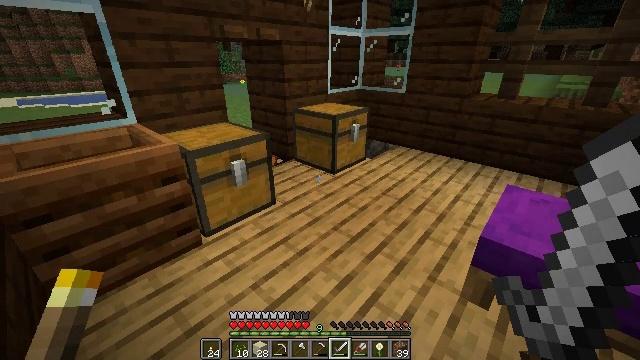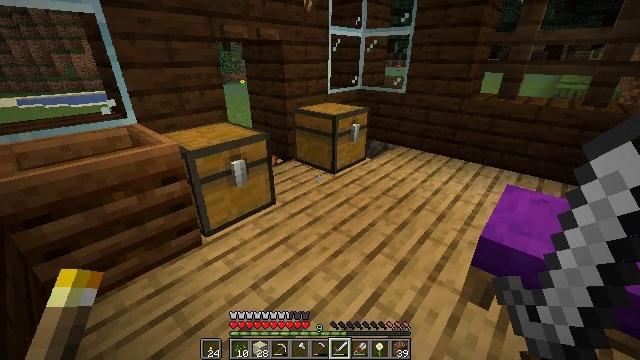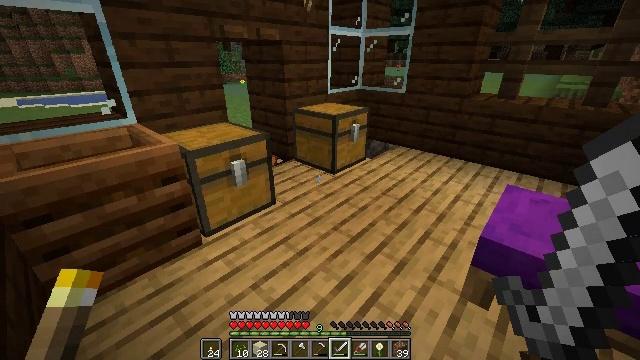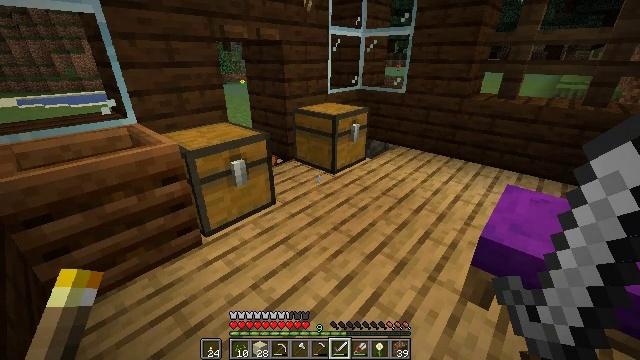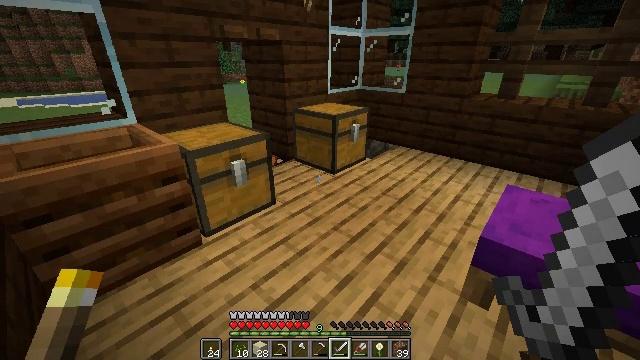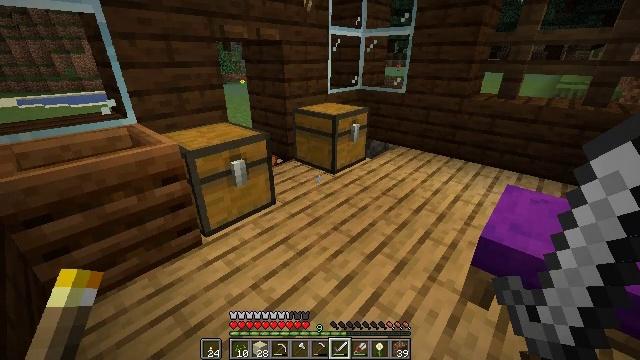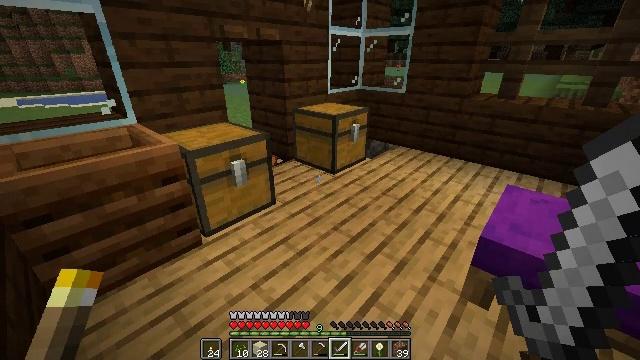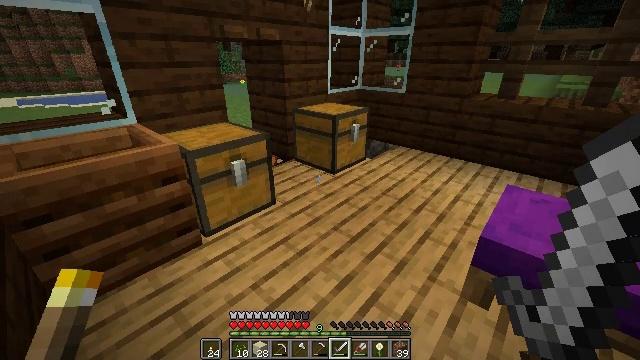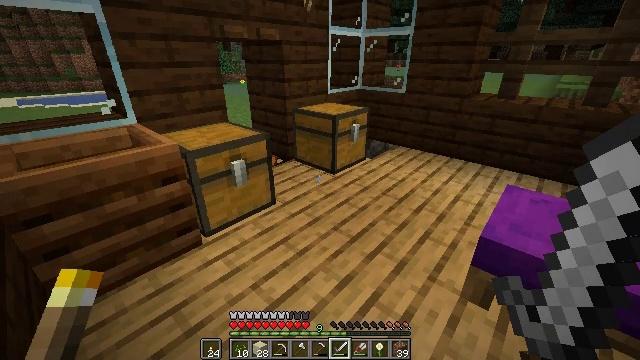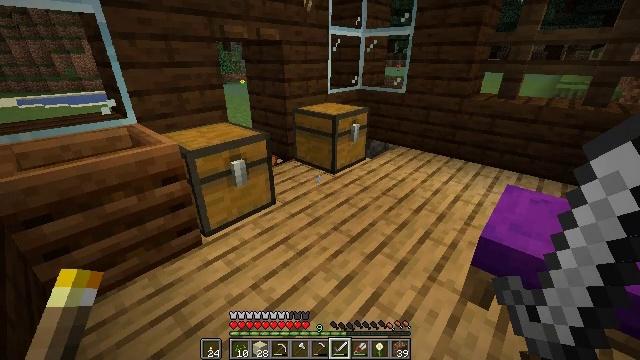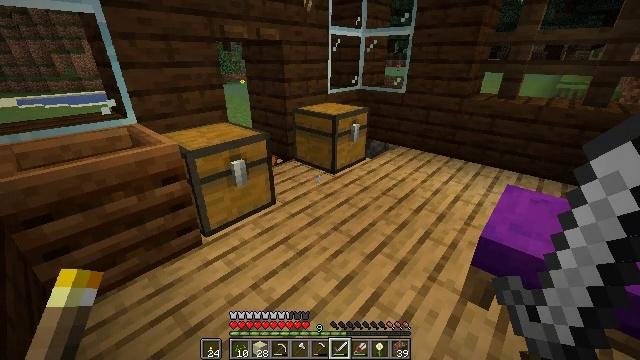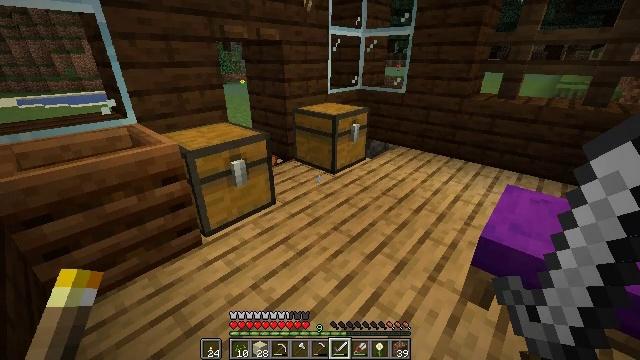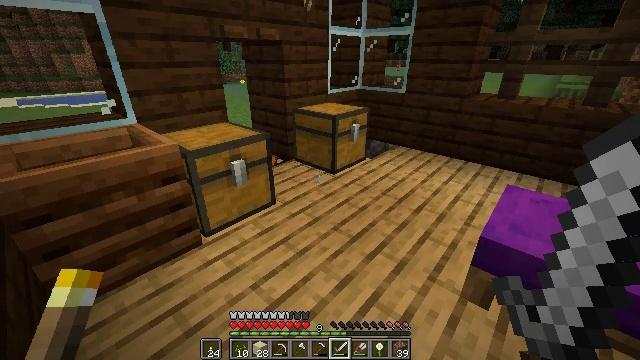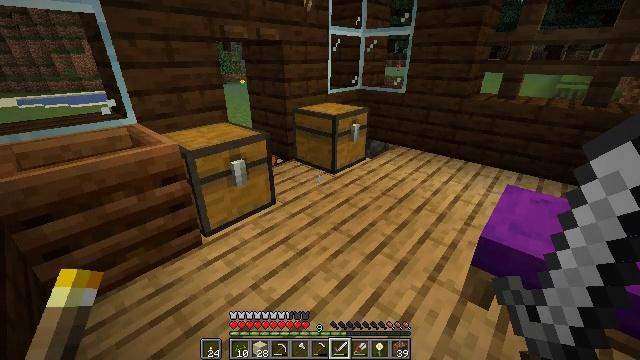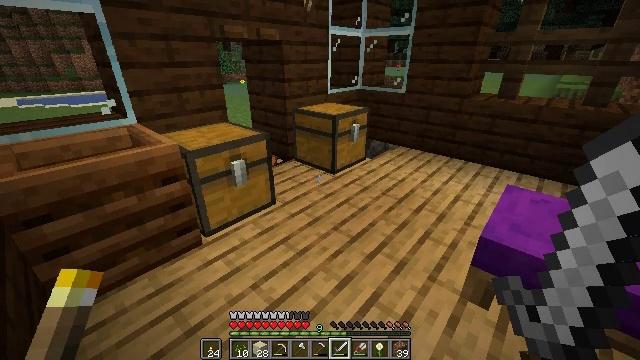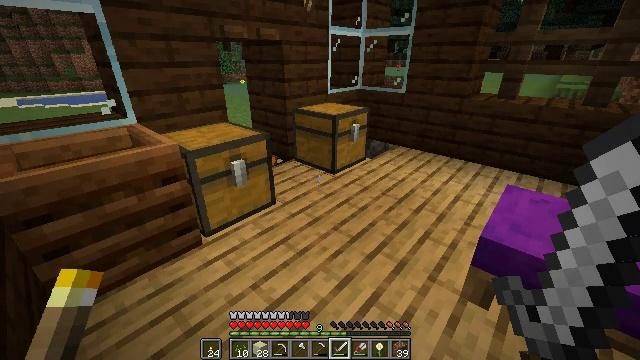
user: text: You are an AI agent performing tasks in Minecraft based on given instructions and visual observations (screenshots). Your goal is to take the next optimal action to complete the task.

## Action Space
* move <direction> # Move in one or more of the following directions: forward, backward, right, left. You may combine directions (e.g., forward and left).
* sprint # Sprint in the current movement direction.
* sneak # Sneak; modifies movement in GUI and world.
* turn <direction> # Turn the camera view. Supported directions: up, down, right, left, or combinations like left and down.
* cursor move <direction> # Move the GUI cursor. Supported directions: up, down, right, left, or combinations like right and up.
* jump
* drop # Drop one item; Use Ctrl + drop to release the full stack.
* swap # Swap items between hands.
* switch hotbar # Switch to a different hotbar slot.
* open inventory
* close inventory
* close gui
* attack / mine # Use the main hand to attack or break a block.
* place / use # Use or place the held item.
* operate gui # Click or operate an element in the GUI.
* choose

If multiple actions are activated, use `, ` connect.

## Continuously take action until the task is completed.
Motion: motion action
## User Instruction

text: Break the sand block.
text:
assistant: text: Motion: no_op
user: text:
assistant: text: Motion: no_op
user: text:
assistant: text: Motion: no_op
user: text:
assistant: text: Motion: no_op
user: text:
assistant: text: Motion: no_op
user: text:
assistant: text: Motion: no_op
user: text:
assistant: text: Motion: no_op
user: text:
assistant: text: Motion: no_op
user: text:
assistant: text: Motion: no_op
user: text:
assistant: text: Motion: no_op
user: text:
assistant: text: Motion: no_op
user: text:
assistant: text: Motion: no_op
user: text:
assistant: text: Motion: no_op
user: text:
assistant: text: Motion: no_op
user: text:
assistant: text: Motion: no_op
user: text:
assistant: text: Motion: no_op
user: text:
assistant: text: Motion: no_op
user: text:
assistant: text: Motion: no_op
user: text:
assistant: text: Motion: no_op
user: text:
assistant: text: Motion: no_op
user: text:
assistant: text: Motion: no_op
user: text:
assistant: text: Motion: no_op
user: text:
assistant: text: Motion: no_op
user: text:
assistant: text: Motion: no_op
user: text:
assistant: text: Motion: no_op
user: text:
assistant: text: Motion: no_op
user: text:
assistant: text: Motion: no_op
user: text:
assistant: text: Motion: no_op
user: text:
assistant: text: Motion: no_op
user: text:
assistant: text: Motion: no_op